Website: apple
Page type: address-validator
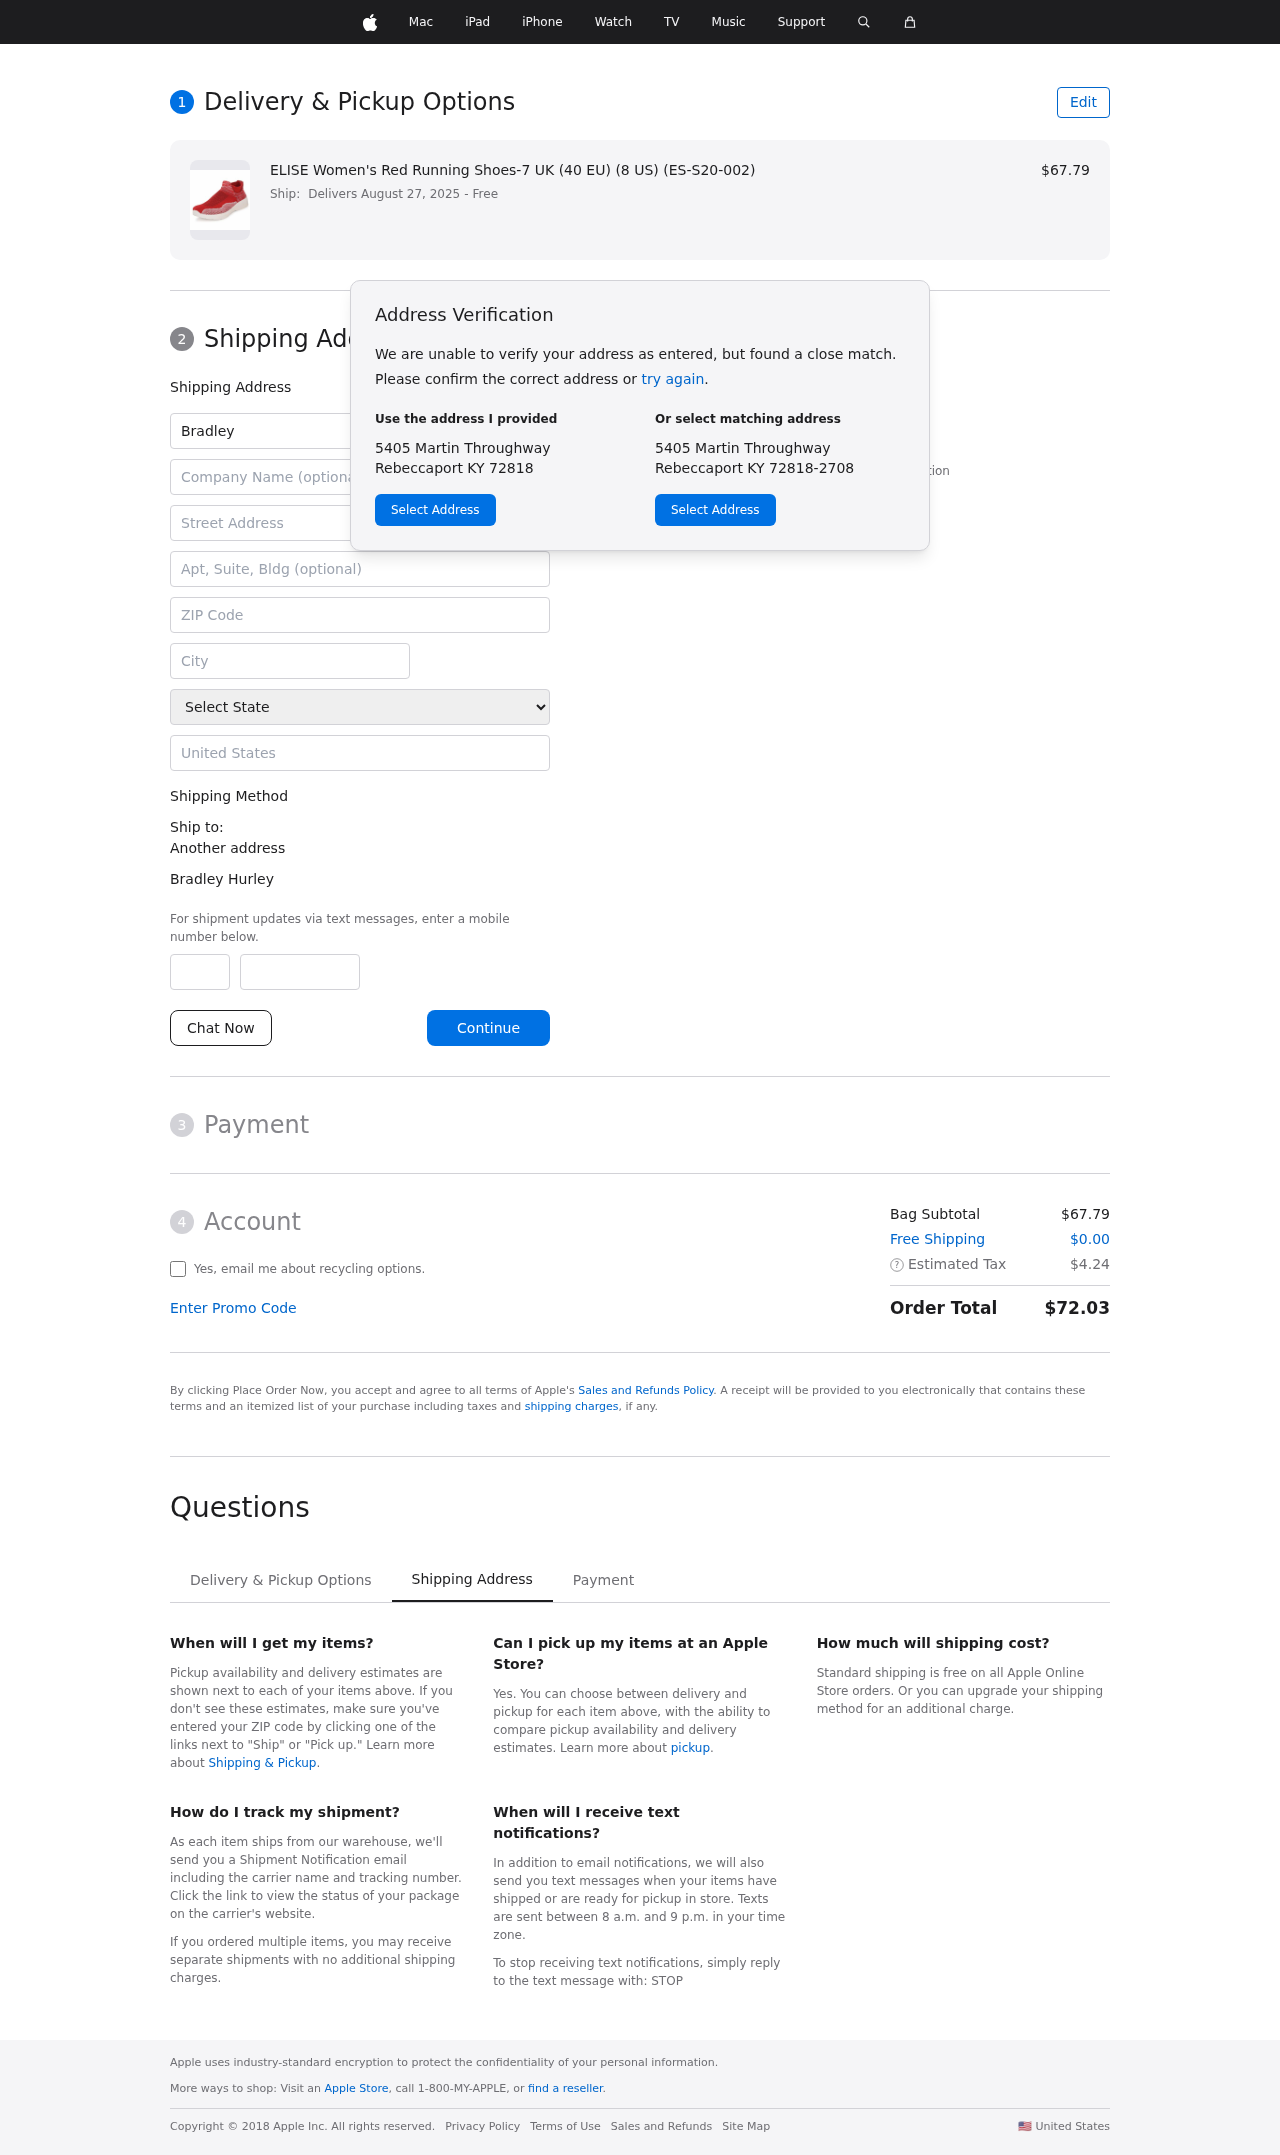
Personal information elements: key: PII_CITY
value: Rebeccaport
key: PII_COUNTRY
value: United States
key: PII_FIRSTNAME
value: Bradley
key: PII_FULLNAME
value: Bradley Hurley
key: PII_LASTNAME
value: Hurley
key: PII_PHONE_AREA
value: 976
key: PII_PHONE_SUFFIX
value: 5223
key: PII_POSTCODE
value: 72818
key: PII_STATE
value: Kentucky
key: PII_STREET
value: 5405 Martin Throughway
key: PII_STREET2
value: Apt. 186
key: PII_CITY_STATE_ZIP
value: Rebeccaport KY 72818
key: PII_STATE_ABBR
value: KY
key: PII_POSTCODE_FULL
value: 72818
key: PII_POSTCODE_NUMERIC
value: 72818
Product elements: key: PRODUCT1_NAME
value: ELISE Women's Red Running Shoes-7 UK (40 EU) (8 US) (ES-S20-002)
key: PRODUCT1_PRICE
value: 67.79
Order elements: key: ORDER_DELIVERY_DATE
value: Delivers August 27, 2025
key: ORDER_SUBTOTAL
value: $67.79
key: ORDER_SHIPPING_COST
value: $0.00
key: ORDER_TAX
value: $4.24
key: ORDER_TOTAL
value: $72.03